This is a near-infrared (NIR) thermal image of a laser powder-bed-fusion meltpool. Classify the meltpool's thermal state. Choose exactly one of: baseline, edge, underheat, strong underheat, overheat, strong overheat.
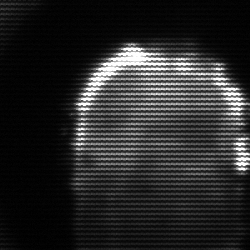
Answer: baseline